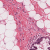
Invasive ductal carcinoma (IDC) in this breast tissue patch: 0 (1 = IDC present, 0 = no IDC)